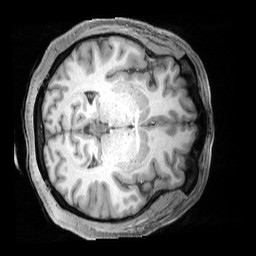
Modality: T1w
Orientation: axial
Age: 46
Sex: female
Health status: ill
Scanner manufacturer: siemens
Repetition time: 2.4 s
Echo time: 0.00231 s